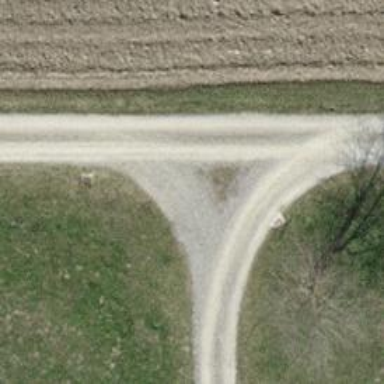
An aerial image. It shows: Track with grade 2 gravel surface.